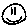
Label: smiley face